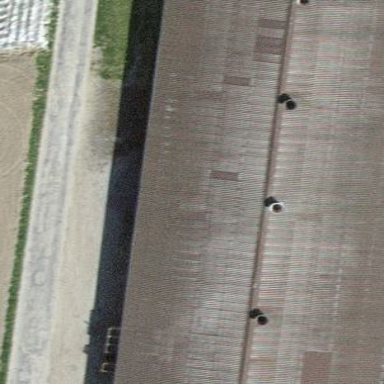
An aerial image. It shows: Farm auxiliary building.